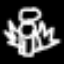
Label: angel